Question: I have this simple (test) table :

- 'namee' is a worker name- 'salaryStep' is a date which represents a new raised salary date.
I need to find in which step I'm currently on. ( based on a given date)
For example if the given date is '2013 nov 11' then I should be at 'id=2'.
So the logic is pretty simple :
1) sort the table via 'salarystep DESC'
2) from that , take the first item which is smaller then '@now'
But when I implemented it via
'''
DECLARE @now date = '20131111'
SELECT TOP 1 salaryStep
FROM (
SELECT TOP 100 PERCENT
salaryStep
FROM [aaa].[dbo].[Table_1]
ORDER BY
salaryStep DESC
) a
WHERE a.salaryStep<=@now
'''
The answer was :
'2013-10-02' --incorrect
And so I ask :
It seems that I specified in the inner select : 'order by salaryStep DESC' , the enumeration does start at that order . why is that ?
What is the correct way of doing it ?
Required result :
'2013-10-15' ( or id=2 , nevermind)
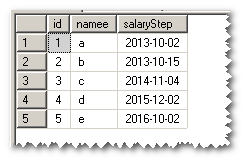
Answer: That should be enough:
'''
DECLARE @now date = '20131111'
SELECT TOP 1 salaryStep
FROM [aaa].[dbo].[Table_1]
WHERE salaryStep<=@now
ORDER BY salaryStep DESC
'''
And the answer to your question #1 is that it doesn't matter what order your inner query is in, what matters is the outer's query order as 'TOP 1' will be impacted by that.
A simple test:
'''
create table test(a int)
insert into test values (1)
insert into test values (2)
insert into test values (3)
select top 1 * from
(select top 100 percent a from test order by a desc) x
'''
This returns 1 (regardless of the internal ordering when you use 'TOP 100 PERCENT').